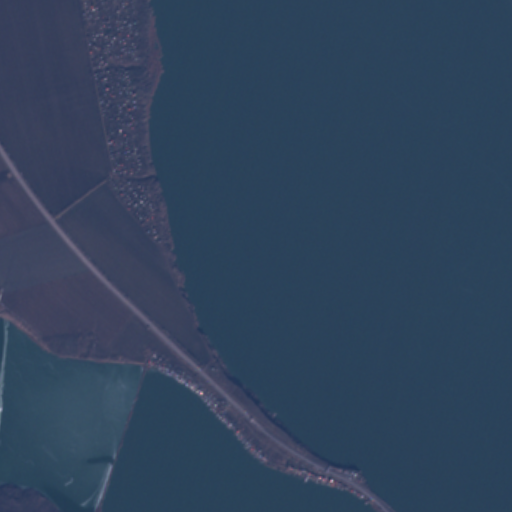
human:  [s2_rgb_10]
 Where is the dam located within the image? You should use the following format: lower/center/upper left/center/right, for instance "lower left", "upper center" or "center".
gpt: The dam is located in the lower left of the image.
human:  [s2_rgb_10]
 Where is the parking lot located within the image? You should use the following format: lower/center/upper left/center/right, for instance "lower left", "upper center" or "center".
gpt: The parking lot is located in the lower right of the image.
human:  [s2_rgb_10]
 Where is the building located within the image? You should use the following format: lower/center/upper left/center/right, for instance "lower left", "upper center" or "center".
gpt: There is no building in the image.